Question: I think that I've jFiddled myself into a corner here. I've got a customer project where I'm tracking system migration status from one domain to another. My tool I've created has a web page utility that people can use to track a migration. I'm currently a bit confused, trying to identify where I've made a mistake in my css.
My tool will export an HTML file which will have a few conditions:
- - -
So, for some reason, it seems like my jquery $(this) selector doesn't work on the first cell in a row, but will work on other cells in the row.
Any idea why only some of these cells are receiving their coloration?

Fiddler link : <URL>
# jquery
'''
$('tbody tr td:not(":first")').each(
function() {
var cell = $(this).text();
if (cell == 'Not Online') {
$(this).closest('tr').addClass('NotOnline')
}
else if (cell == 'Migrated') {
$(this).addClass('good');
$(this).closest('tr').addClass('good')
}
else if (cell == 'ReadyForMigration') {
$(this).addClass('Available');
$(this).closest('tr').addClass('Available')
}
else if (cell == 'Available') {
$(this).addClass('Available');
$(this).closest('tr').addClass('Available')
}
});
'''
# css
'''
table {
width: 20em;
}
th {
border-bottom: 2px solid #000;
padding: 0.5em 2em 0.1em 0;
font-size: 1.2em;
}
td {
border-bottom: 2px solid #ccc;
padding: 0.5em 0 0.1em 0;
}
.vGood {
background-color: #0f0;
}
.Online {
background-color: #0f0;
}
.good {
background-color: #0c0;
}
.avg {
background-color: #060;
}
.poor {
background-color: #c00;
}
.vPoor {
background-color: #f00;
}
.Migrated{}
.Online{
background-color: #fd0;
}
.NotOnline {
background-color: #a44
}
.Available{
background-color: #dca
}
}
'''
# html
'''
<table id="my_table">
<colgroup><col/><col/><col/><col/><col/><col/><col/></colgroup>
<thead>
<tr><th>MigrationStatus</th><th>User</th><th>ComputerName</th><th>Location</th><th>Ipv4</th><th>Domain</th><th>Online</th></tr>
</thead>
<tr><td>ReadyForMigration</td><td>NA</td><td>5101TEST-LI</td><td>##</td><td>10.24.130.74</td><td>Source</td><td>Available</td></tr>
<tr><td>Needs Attention</td><td>NA</td><td>ABBON-L2</td><td>##</td><td>??</td><td>Access Denied</td><td>Not Online</td></tr>
<tr><td>Needs Attention</td><td>NA</td><td>ABBON-L7</td><td>##</td><td>??</td><td>Access Denied</td><td>Not Online</td></tr>
<tr><td>Needs Attention</td><td>NA</td><td>ACCTGTEMP-L</td><td>##</td><td>??</td><td>Access Denied</td><td>Not Online</td></tr>
<tr><td>Migrated</td><td>NA</td><td>ADAMSL-D</td><td>##</td><td>??</td><td>Corp</td><td>Not Online</td></tr>
<tr><td>Migrated</td><td>NA</td><td>AGRUSSA-LI</td><td>##</td><td>??</td><td>Corp</td><td>Online</td></tr>
<tr><td>ReadyForMigration</td><td>NA</td><td>HamsterMan</td><td>##</td><td>??</td><td>Source</td><td> Online</td></tr>
</table>
'''
If this is anything like the last problem I had, I made a silly mistake and you'll see the cause in moments. Thanks in advance
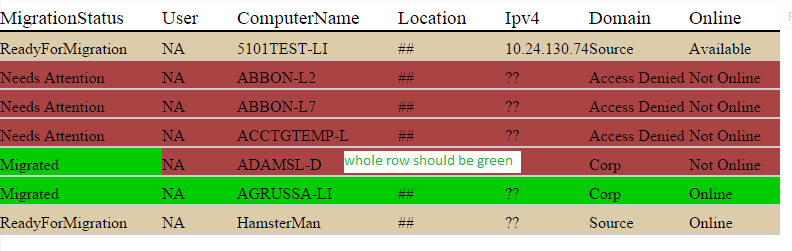
Answer: Yea you're trying to target all the 'td's, but it is only necessary to target the 'tr'
<URL>
Changed the code
'''
else if (cell == 'Migrated') {
$(this).closest('tr').addClass('good')
}
'''
to remove the td class add. Did this for all cases.
yes I overlooked the removing class thing. You should remove all other classes and then add the class you want it to be. That is going to be the best practice..